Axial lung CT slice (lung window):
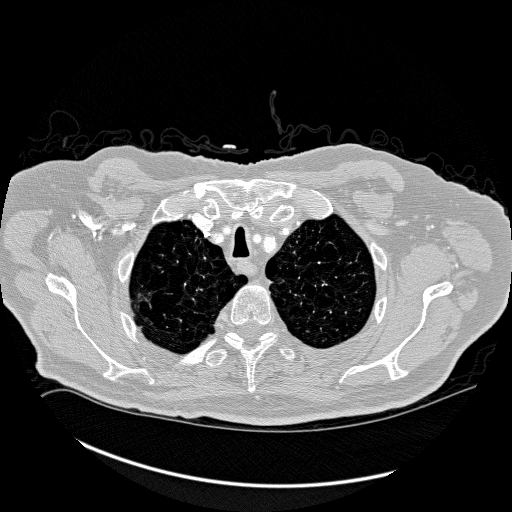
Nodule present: no